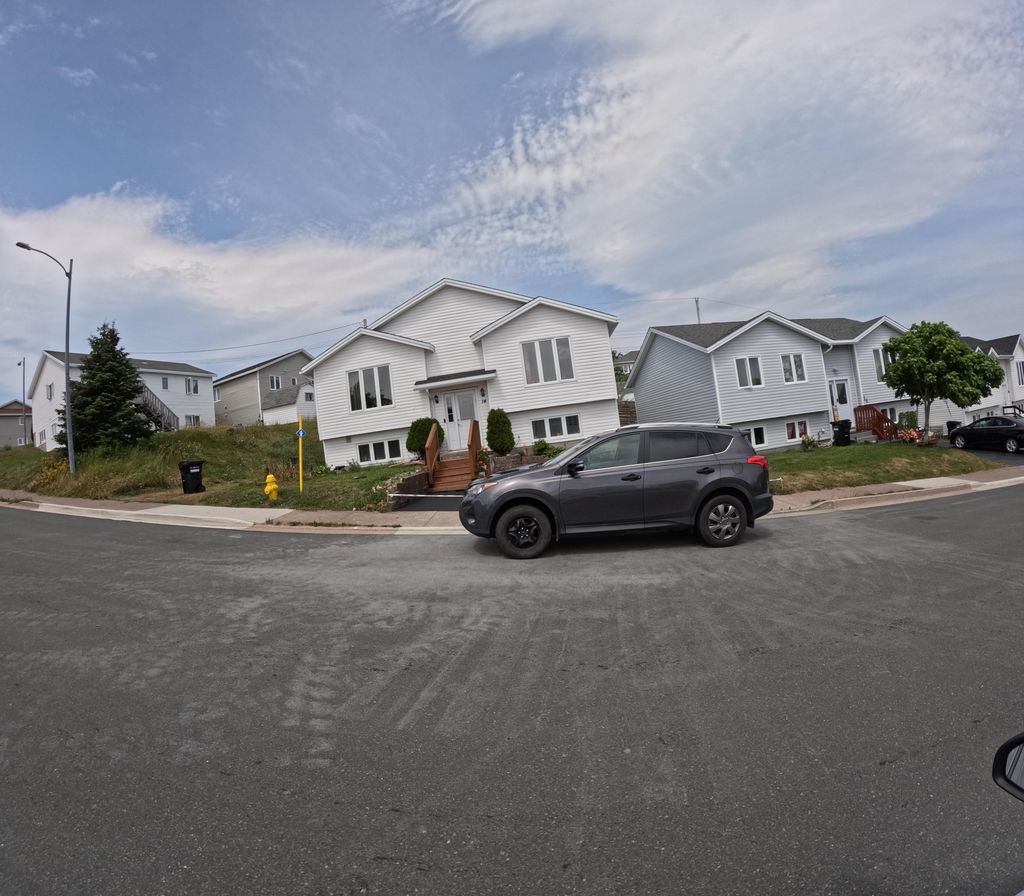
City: st_johns